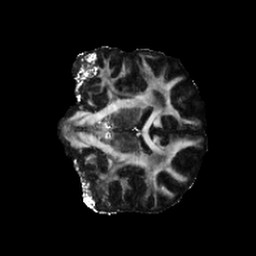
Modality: FA
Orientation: coronal
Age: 30
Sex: male
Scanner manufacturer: siemens
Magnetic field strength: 6.98 T
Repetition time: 7.776 s
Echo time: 0.076 s